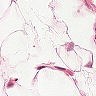
Metastatic tissue present: no